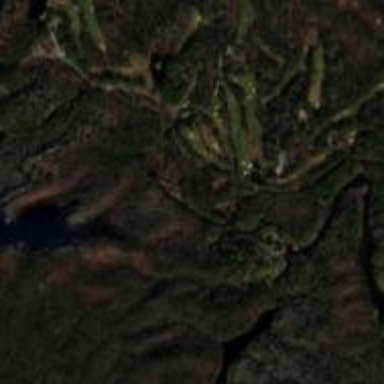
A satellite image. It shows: Golf course.